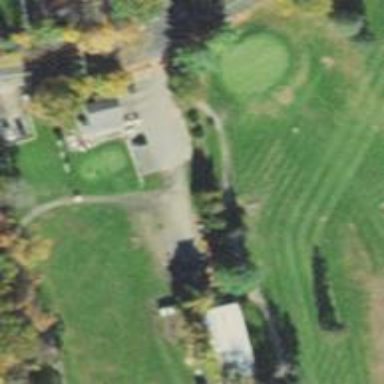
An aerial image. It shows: Path designated for golf carts.